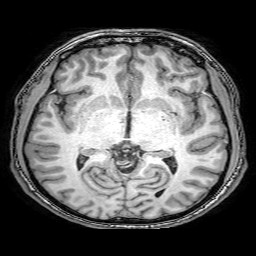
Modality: T1w
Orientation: coronal
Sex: male
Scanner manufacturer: philips
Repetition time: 0.008193 s
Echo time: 0.00377 s